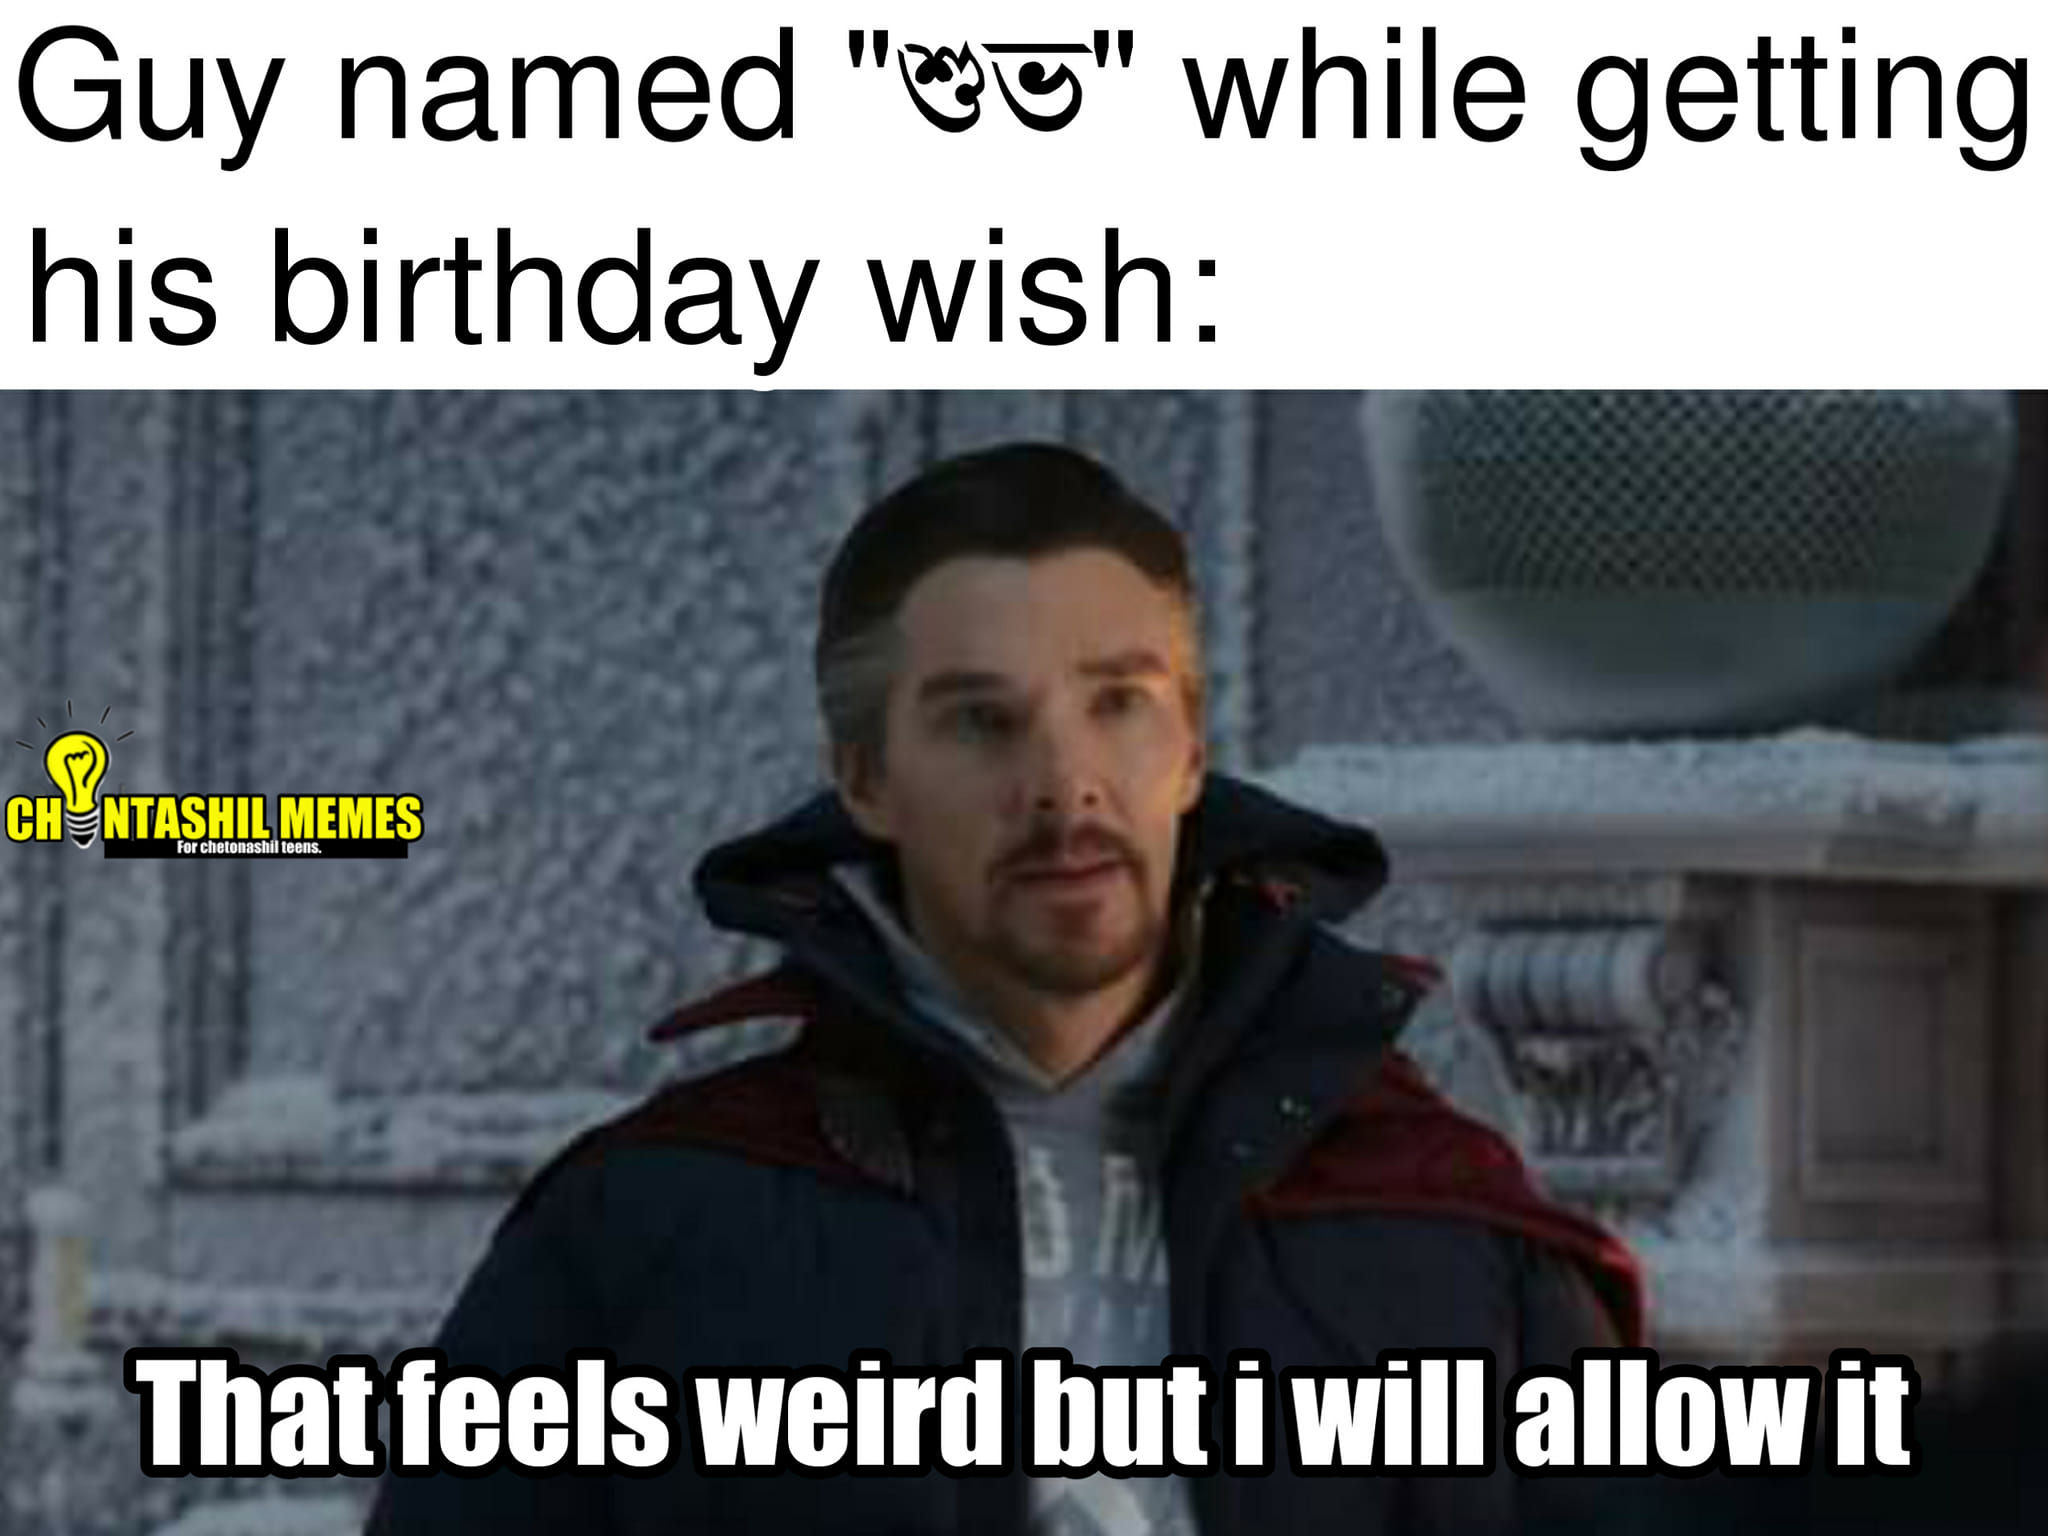
Caption: Guy named "শুভ" while getting his birthday wish:  That feels weird but i will allow it
Label: non-hate